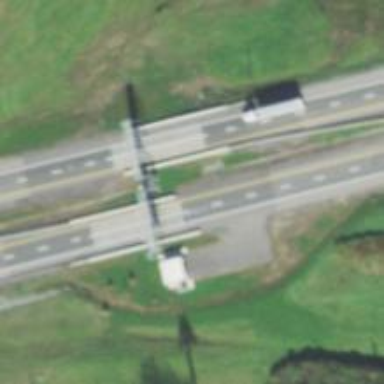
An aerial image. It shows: Toll gantry on the road.